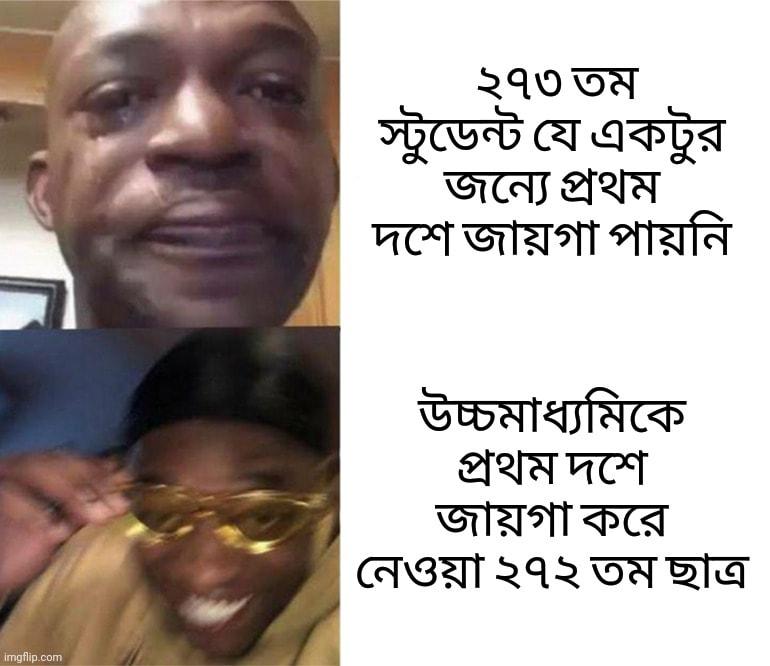
Text: ২৭৩ তম স্টুডেন্ট যে একটুর জন্যে প্রথম দশে জায়গা পায়নি, উচ্চমাধ্যমিকে প্রথম দশে জায়গা করে নেয়া ২৭২ তম ছাত্র
Label: Non Hate